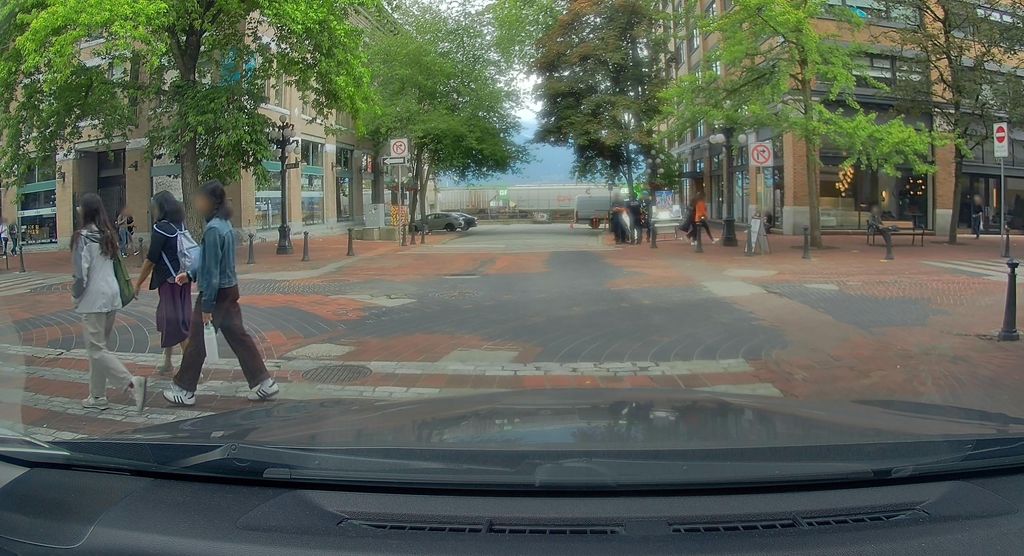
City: vancouver